Interaction volume radius: 10 \u00c5
Interaction volume height: 15 \u00c5
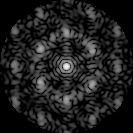
Disorder parameter: 0.5717